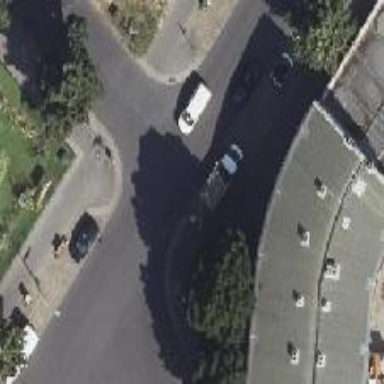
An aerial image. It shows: Street-side parking area with sett surface.